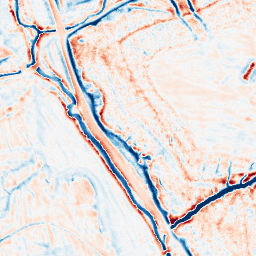
Category: edge_preserving
Decomposition family: bilateral
Decomposition parameters: d: 15
sigma_color: 25
sigma_space: 100
Upsampling method: regularized
Upsampling parameters: scale: 4
lambda_reg: 0.01
Upsampling scale: 4